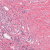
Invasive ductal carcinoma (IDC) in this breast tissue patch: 1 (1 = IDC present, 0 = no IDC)